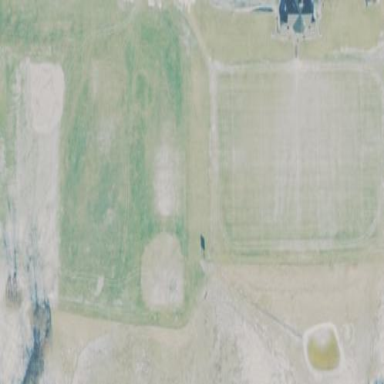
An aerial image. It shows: Rugby pitch with grass surface.